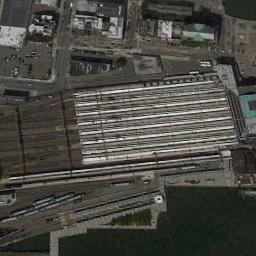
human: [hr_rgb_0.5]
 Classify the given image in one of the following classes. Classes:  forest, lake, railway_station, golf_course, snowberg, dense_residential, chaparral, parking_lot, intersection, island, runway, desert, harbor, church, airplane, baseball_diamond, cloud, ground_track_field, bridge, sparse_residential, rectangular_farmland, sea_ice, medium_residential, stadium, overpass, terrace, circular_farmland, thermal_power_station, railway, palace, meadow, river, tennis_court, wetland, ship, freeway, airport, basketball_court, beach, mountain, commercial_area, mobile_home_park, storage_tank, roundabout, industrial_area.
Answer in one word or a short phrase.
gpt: railway_station